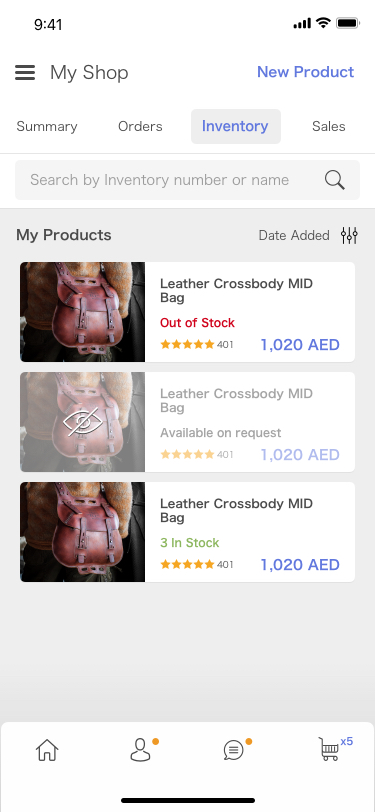
Text in this UI design:
Leather Crossbody MID
Bag
3 In Stock
401
1,020 AED
Leather Crossbody MID
Bag
Available on request
401
1,020 AED
Leather Crossbody MID
Bag
Out of Stock
401
1,020 AED
Date Added
My Products
Search by Inventory number or name
Inventory
Orders
Sales
Summary
My Shop
New Product